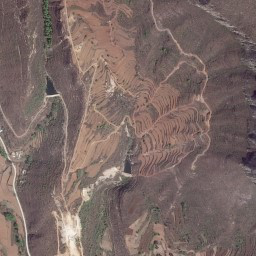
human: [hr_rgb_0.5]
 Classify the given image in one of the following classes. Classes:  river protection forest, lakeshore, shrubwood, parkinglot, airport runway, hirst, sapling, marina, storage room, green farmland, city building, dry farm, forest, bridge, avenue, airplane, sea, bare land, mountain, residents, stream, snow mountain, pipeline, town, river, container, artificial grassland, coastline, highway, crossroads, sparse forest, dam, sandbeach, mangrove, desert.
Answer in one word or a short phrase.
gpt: mountain